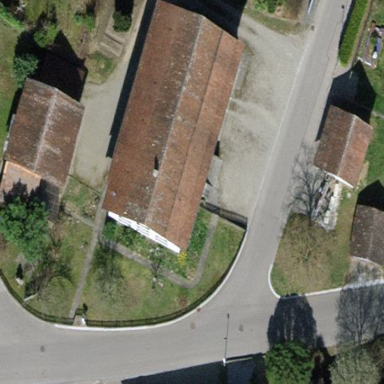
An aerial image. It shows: Gabled roofed house.